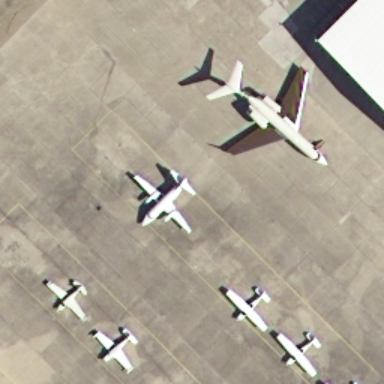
There are six airplanes in the airport .